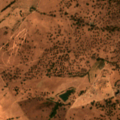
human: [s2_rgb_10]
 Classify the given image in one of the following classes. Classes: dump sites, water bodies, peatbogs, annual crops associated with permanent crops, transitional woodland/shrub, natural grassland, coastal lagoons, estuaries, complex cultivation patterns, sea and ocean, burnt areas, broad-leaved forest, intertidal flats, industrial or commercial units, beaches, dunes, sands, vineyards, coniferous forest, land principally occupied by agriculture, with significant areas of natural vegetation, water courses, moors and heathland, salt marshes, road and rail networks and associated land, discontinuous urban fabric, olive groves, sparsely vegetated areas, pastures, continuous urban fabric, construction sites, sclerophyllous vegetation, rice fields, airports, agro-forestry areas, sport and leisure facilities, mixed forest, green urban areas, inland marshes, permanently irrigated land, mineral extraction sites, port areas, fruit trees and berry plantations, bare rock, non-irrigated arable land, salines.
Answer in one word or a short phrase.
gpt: non-irrigated arable land, permanently irrigated land, pastures, agro-forestry areas